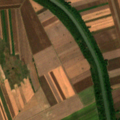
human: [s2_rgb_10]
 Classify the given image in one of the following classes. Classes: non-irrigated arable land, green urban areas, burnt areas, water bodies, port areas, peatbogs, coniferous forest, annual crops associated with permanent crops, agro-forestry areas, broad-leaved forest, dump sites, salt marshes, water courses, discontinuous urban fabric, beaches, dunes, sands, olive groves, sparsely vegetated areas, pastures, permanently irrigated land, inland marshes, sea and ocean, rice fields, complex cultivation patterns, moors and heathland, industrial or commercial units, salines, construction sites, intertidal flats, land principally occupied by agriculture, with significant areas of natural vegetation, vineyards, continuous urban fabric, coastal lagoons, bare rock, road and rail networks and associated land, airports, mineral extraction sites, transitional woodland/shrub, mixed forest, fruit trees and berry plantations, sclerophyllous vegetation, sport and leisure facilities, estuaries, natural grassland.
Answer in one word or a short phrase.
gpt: non-irrigated arable land, water courses